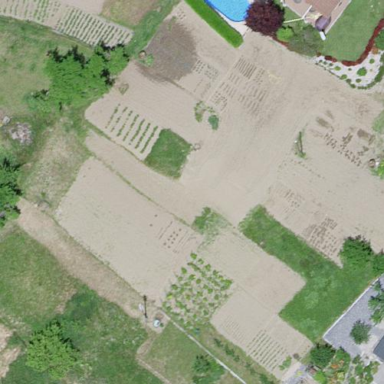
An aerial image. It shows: Garden area designated for leisure land.